The plot shows one second of acceleration measured on a rotor kit. Determine the machine's mechanical condition. Answer with exactly one of: normal, misalignment, unbalance, looseness.
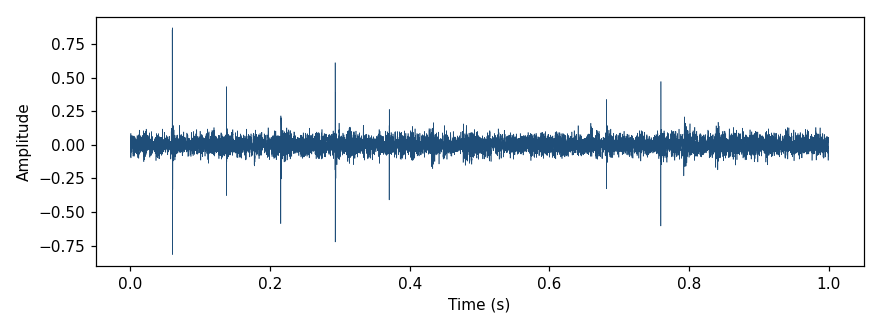
Answer: normal